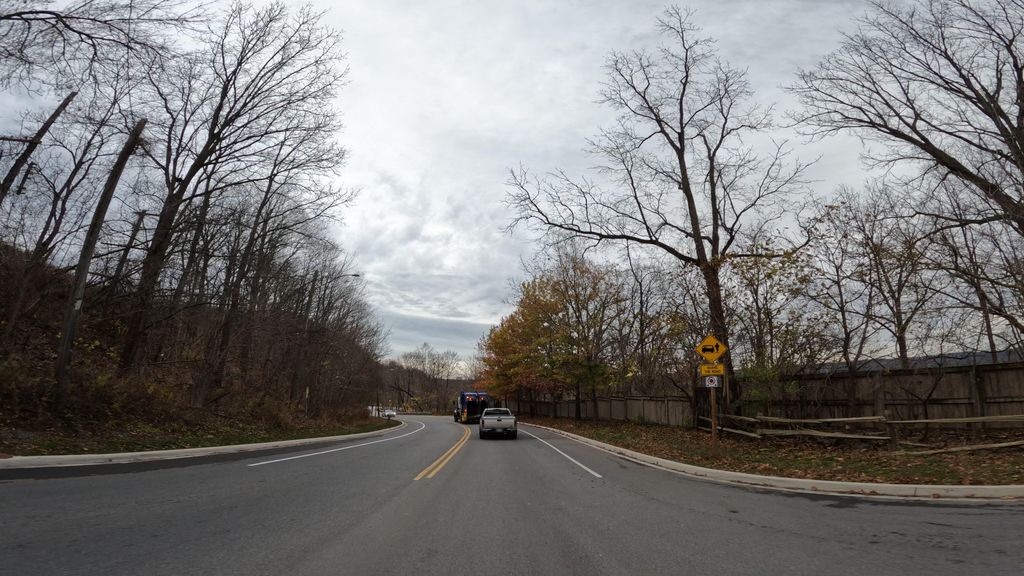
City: hamilton